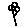
Label: flower